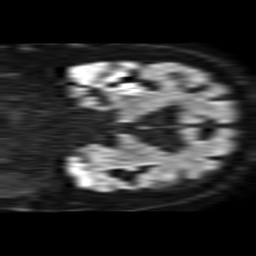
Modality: TRACE
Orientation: coronal
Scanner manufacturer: philips
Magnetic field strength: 1.5 T
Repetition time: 3.391 s
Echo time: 0.06922 s